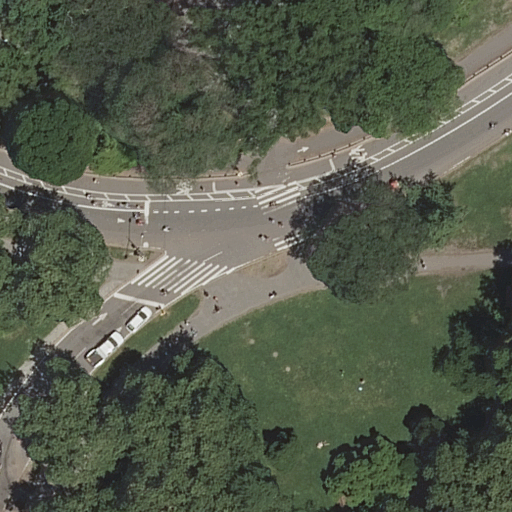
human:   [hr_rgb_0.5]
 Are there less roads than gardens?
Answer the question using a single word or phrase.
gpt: no

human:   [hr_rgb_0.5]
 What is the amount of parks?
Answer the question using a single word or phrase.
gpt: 1

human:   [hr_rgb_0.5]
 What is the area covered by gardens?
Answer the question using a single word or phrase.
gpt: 564m2

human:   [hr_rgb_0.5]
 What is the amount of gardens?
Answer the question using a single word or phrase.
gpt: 1

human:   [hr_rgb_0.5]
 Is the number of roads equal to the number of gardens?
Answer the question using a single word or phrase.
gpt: no

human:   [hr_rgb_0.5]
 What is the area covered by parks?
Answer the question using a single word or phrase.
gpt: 10625m2

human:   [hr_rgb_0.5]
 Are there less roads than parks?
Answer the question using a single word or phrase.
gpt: no

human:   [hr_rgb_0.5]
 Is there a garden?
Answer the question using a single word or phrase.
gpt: yes

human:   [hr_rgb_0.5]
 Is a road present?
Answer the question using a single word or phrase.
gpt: yes

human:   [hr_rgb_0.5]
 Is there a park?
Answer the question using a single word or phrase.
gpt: yes

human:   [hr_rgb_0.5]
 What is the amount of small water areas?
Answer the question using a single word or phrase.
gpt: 0

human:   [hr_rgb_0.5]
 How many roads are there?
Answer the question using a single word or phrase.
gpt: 11

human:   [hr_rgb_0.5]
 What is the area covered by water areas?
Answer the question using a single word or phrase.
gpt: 0m2

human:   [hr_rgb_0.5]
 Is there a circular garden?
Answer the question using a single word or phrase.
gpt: no

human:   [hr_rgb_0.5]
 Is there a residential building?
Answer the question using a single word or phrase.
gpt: no

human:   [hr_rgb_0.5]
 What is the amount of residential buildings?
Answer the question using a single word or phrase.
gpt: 0

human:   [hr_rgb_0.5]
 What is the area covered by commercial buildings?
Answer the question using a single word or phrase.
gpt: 0m2

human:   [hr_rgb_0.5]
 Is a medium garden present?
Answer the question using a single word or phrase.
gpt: no

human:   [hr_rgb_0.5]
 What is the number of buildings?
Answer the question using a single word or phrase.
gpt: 0

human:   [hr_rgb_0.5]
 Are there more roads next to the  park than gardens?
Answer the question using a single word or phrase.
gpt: yes

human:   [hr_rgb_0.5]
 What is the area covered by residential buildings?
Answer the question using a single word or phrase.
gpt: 0m2

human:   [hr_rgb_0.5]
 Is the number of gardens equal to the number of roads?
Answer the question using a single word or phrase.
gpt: no

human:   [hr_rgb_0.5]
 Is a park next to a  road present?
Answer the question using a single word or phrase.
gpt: yes

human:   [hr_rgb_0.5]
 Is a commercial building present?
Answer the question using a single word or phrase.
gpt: no

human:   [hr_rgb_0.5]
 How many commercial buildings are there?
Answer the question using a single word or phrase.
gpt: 0

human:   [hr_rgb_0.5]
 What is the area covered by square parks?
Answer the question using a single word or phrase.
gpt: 0m2

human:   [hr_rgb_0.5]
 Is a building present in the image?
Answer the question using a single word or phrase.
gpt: no

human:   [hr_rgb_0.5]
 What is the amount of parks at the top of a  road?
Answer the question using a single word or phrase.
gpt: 0

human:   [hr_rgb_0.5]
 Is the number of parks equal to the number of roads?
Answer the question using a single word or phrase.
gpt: no

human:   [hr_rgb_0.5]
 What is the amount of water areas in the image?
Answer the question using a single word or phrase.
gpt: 0

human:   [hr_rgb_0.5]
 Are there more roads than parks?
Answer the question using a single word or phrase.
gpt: yes

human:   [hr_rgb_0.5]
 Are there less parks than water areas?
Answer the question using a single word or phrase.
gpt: no

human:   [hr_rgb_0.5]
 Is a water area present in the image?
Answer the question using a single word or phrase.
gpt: no

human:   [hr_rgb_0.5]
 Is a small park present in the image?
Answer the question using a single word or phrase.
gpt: no

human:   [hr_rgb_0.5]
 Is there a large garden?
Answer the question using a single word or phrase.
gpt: yes

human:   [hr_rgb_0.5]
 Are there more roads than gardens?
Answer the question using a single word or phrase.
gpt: yes

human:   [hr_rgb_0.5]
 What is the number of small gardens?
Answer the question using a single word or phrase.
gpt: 0

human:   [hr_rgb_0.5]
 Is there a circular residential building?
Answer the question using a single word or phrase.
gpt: no

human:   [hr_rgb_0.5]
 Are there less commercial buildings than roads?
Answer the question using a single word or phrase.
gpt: yes

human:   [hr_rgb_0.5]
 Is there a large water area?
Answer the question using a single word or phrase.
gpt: no

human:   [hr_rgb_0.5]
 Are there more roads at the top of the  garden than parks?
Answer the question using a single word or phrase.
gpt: no

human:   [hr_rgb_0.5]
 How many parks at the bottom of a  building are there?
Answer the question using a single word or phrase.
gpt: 0

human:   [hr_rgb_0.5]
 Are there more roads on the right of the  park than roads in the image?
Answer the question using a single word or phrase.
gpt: no

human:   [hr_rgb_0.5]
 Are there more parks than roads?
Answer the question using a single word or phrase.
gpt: no

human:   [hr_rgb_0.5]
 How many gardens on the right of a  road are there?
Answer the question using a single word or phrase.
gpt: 0

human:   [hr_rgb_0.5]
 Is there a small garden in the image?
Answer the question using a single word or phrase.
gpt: no

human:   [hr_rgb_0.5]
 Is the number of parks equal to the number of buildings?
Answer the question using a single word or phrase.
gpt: no

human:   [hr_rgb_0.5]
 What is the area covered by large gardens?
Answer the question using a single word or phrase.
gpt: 564m2

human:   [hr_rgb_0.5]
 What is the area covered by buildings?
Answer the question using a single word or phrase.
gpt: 0m2

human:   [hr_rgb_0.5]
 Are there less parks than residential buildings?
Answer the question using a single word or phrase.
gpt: no

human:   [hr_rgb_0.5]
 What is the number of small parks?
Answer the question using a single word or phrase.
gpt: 0

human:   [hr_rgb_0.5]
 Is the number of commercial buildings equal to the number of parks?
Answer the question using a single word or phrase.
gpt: no

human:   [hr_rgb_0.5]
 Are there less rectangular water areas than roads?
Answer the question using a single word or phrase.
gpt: yes

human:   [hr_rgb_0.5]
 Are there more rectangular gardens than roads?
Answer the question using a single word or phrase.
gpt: no

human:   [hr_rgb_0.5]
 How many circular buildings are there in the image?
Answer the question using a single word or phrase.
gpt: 0

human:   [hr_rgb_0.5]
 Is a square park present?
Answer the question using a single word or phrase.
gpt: no

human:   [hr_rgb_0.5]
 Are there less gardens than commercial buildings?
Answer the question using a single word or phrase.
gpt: no

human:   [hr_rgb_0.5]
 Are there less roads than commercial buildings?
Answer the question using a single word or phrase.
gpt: no

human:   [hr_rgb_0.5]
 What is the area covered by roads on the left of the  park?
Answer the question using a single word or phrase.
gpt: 0m2

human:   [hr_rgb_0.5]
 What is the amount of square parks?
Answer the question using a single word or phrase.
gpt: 0

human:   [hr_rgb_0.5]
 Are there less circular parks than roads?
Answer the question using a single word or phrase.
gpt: yes

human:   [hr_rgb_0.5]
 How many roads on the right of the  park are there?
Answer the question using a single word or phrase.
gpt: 11

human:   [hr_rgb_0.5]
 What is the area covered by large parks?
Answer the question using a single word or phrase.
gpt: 10625m2

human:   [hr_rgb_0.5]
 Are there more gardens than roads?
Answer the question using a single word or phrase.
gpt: no